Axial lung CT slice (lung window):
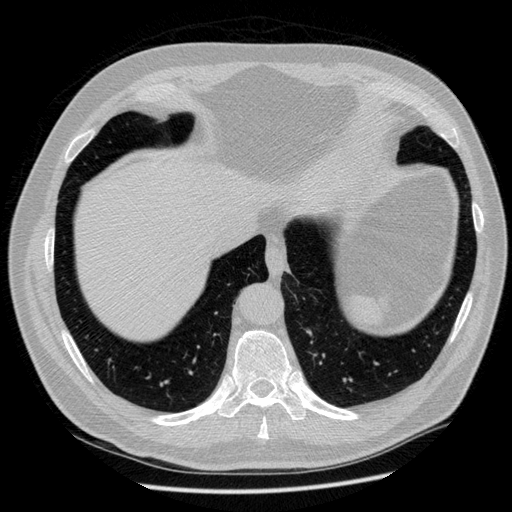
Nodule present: no